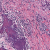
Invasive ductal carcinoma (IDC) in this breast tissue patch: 1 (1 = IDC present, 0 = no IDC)